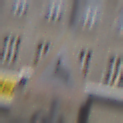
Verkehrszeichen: WildwechselRechts
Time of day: Midday
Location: Outdoor (Urban)
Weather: Overcast
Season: NotSpecified
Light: Natural